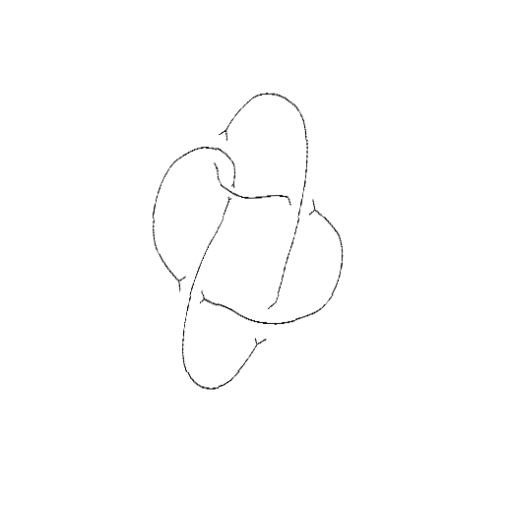
Crossing number: 5